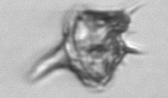
Label: Amylax